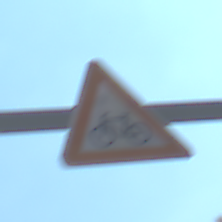
Verkehrszeichen: RadverkehrRechts
Umgebung: Outdoor, Urban
Tageszeit: Midday
Wetter: Clear
Licht: Natural
Jahreszeit: NotSpecified
Kontrast: HighContrast